Field crop: tomato
Growth stage: 2
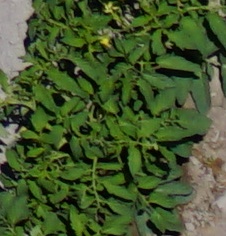
Species: tomato